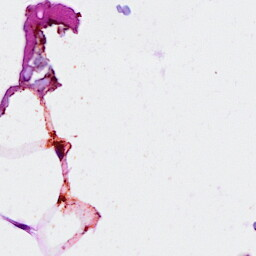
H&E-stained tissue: Breast